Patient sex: M
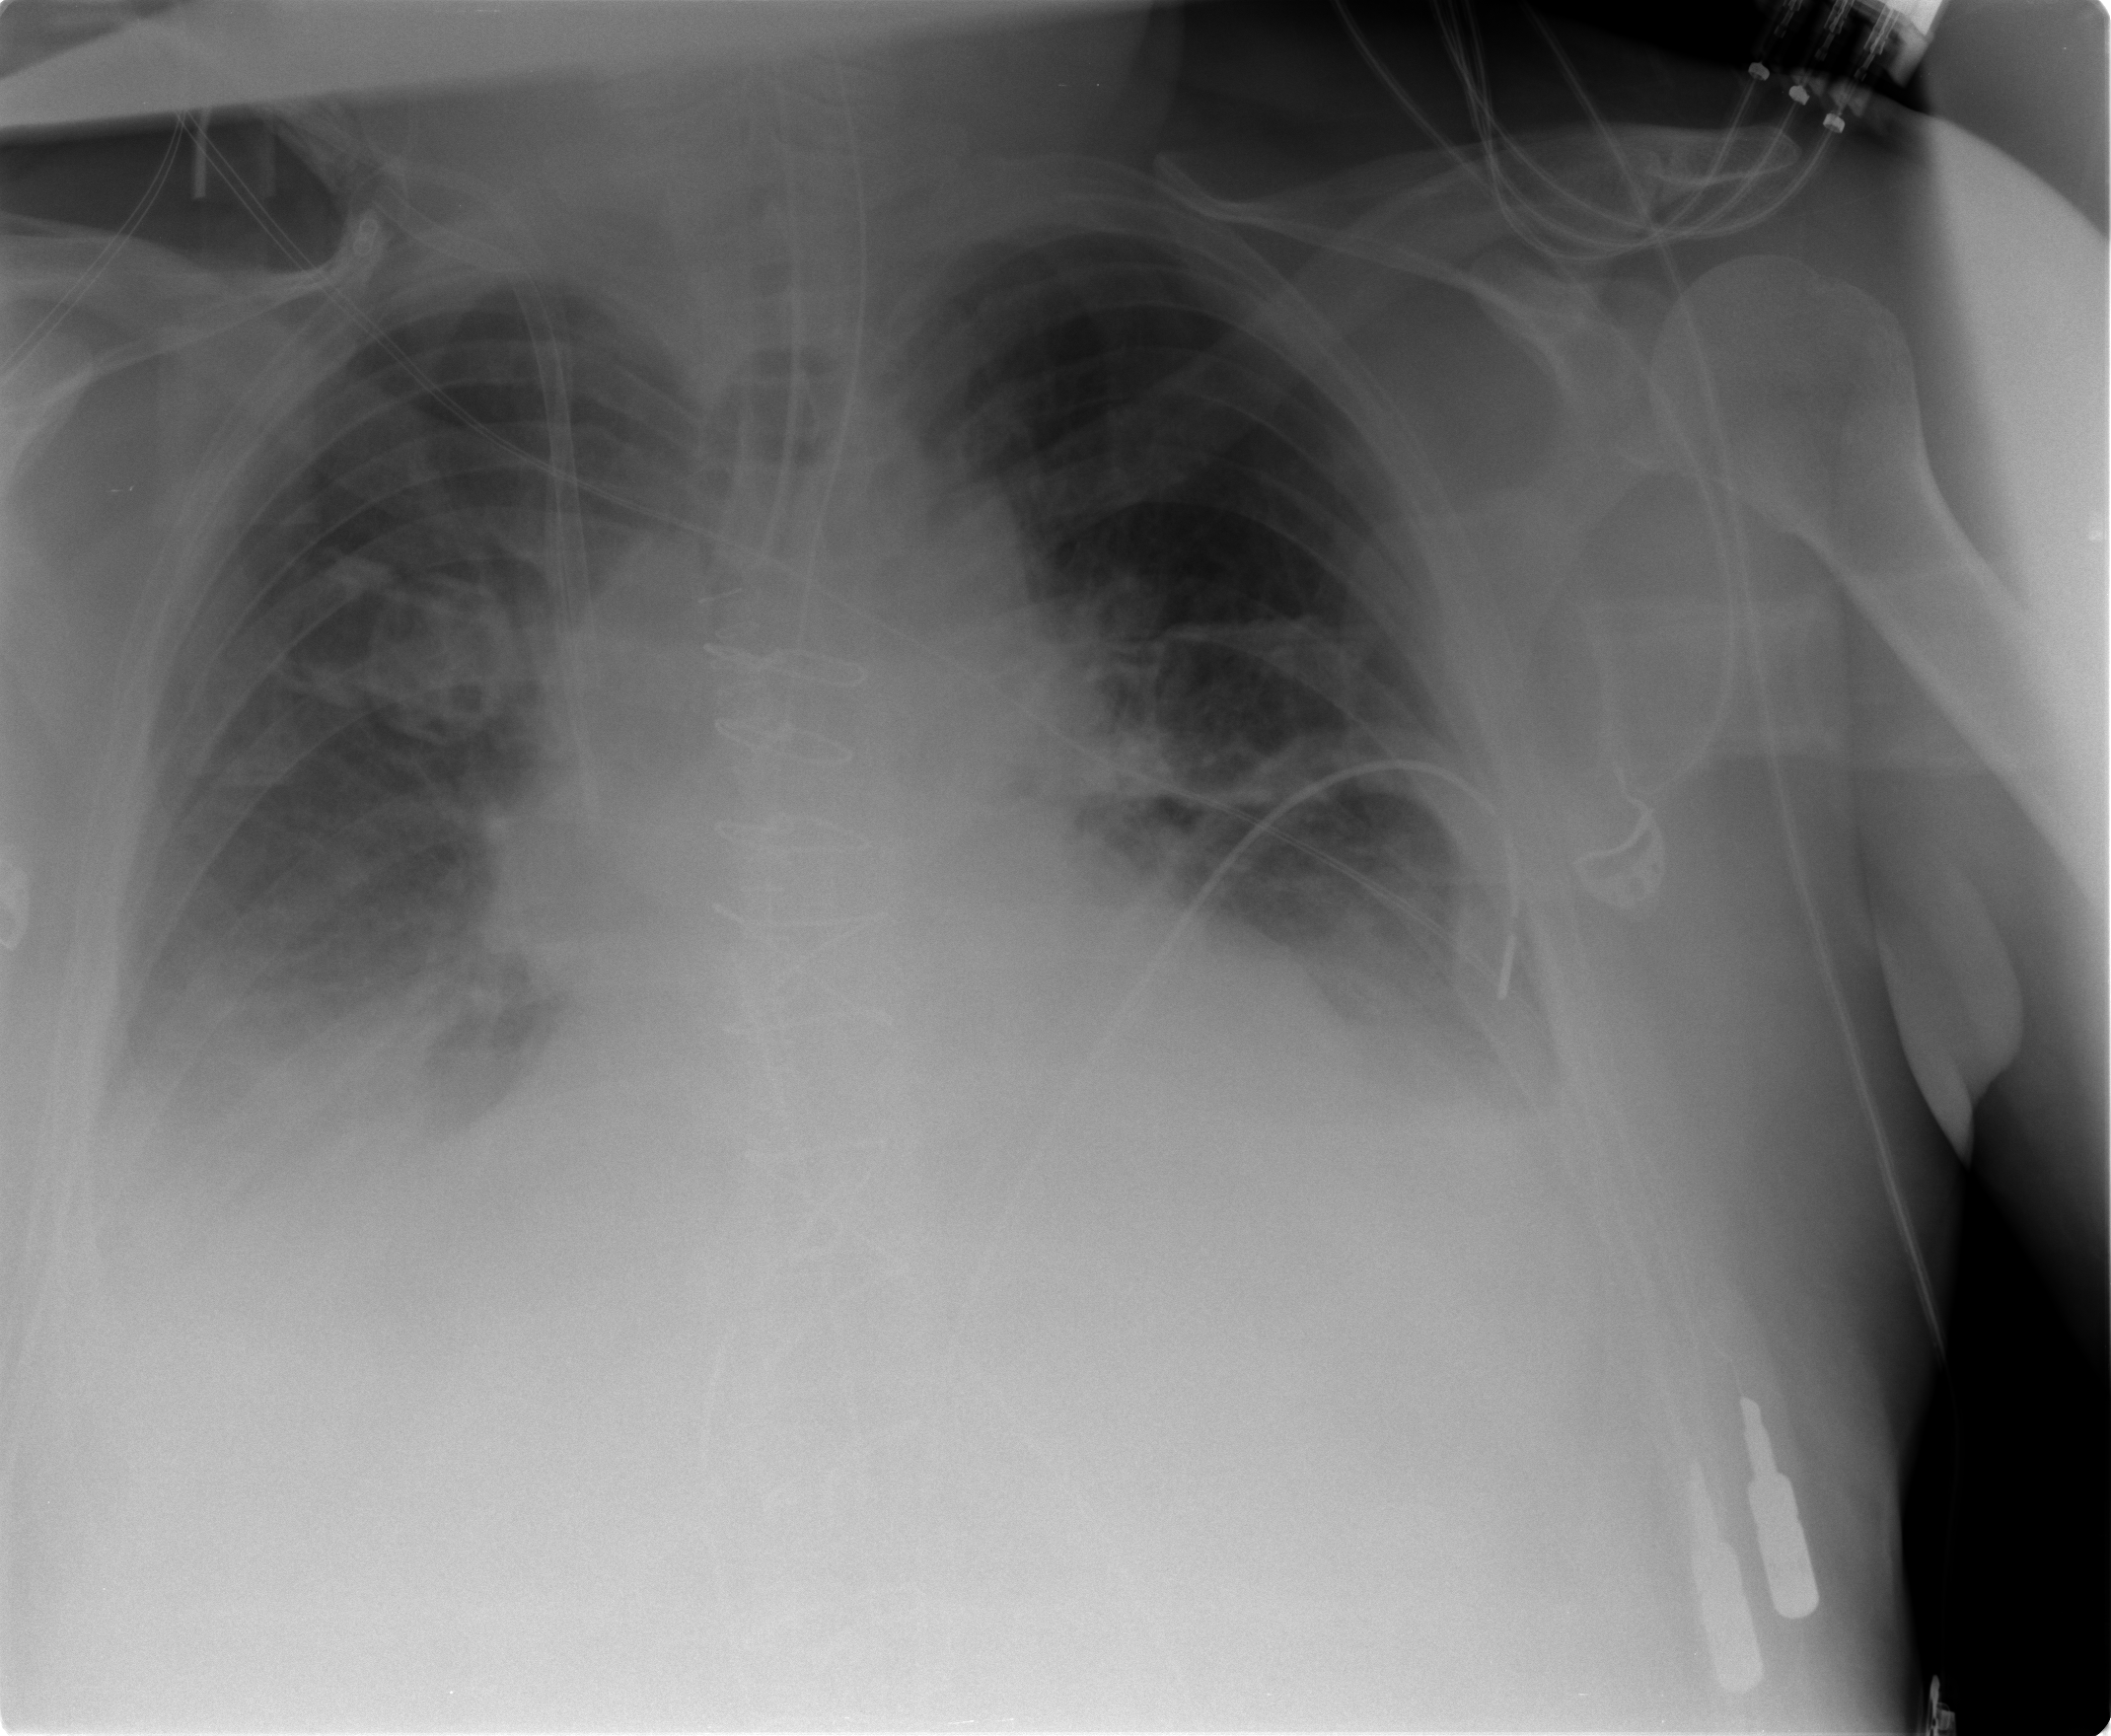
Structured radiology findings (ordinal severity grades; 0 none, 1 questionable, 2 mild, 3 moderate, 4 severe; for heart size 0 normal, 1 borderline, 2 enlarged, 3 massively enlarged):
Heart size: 2
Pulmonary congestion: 2
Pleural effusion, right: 3
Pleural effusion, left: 3
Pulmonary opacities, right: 1
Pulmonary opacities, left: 1
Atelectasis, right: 2
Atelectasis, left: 2